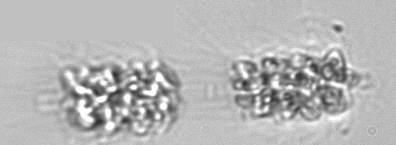
Label: Leptocylindrus_mediterraneus